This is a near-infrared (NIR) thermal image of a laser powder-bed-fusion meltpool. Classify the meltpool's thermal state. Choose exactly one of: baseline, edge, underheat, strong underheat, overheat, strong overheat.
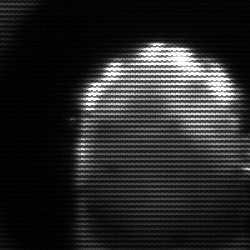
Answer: baseline